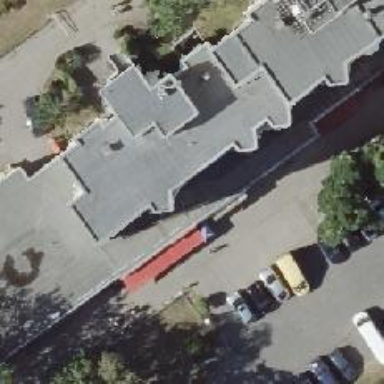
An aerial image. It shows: Supermarket.